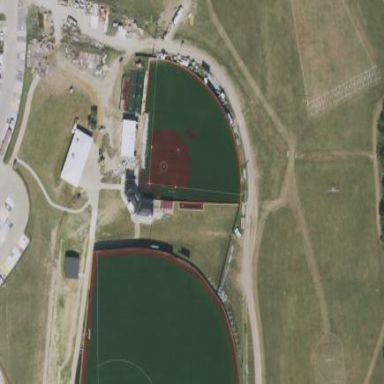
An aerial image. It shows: Baseball pitch for leisure land.